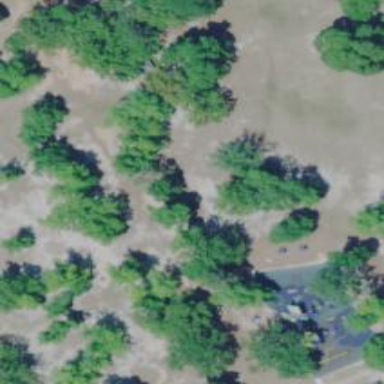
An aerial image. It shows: Disc golf hole.